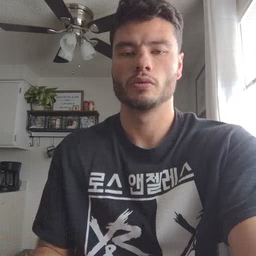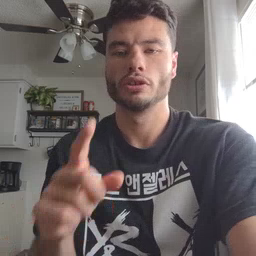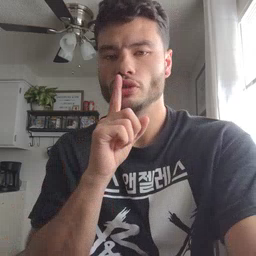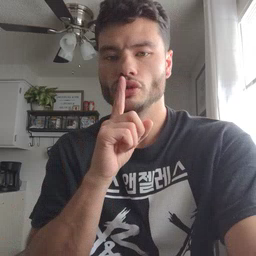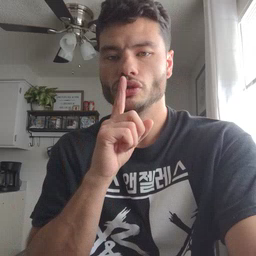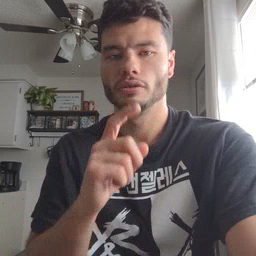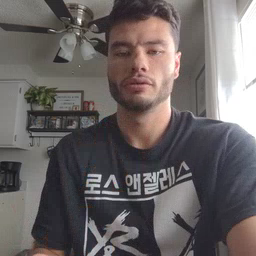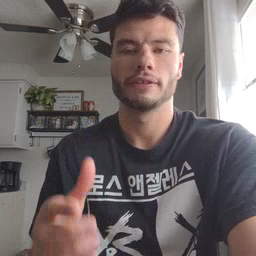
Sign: shhh